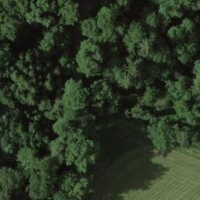
EUNIS habitat code: 52
Species observed at this site:
Symphoricarpos albus